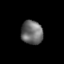
Tissue: lung
Cell type: T cells
Senescence score: 0.1966
Nuclear area (px): 505
Mean DAPI intensity: 108.162